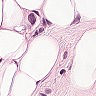
Metastatic tissue present: yes